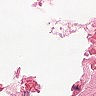
Metastatic tissue present: no